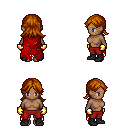
a pixel art fantasy rpg character, female body template, human, dark skin, red tattered cape, red pants, brunette loose hair, gold gloves, black shoes, four views (front, back, left, right), 2x2 character sprite sheet, small pixel art, hard edges, no anti-aliasing